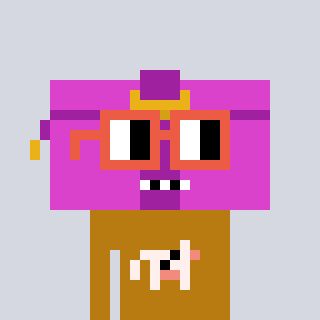
a pixel art character with square orange glasses, a clutch-shaped head and a gold-colored body on a cool background